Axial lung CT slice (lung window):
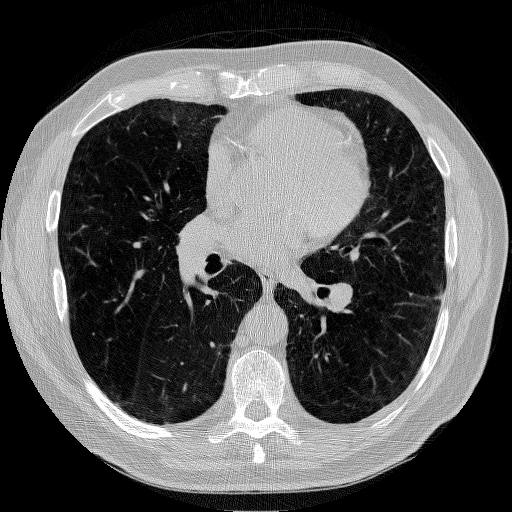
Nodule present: no